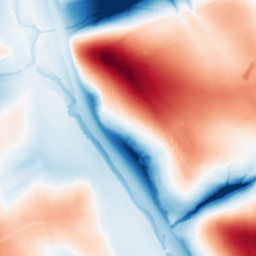
Category: classical
Decomposition family: gaussian_anisotropic
Decomposition parameters: sigma_x: 20
sigma_y: 50
Upsampling method: sinc_hamming
Upsampling parameters: scale: 2
kernel_size: 16
Upsampling scale: 2